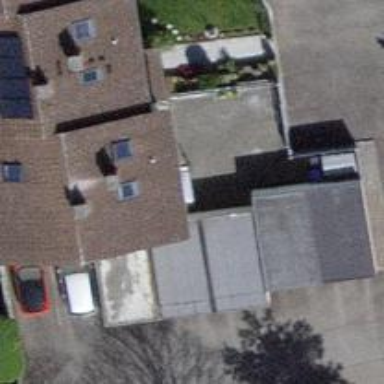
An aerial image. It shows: Group of garages.